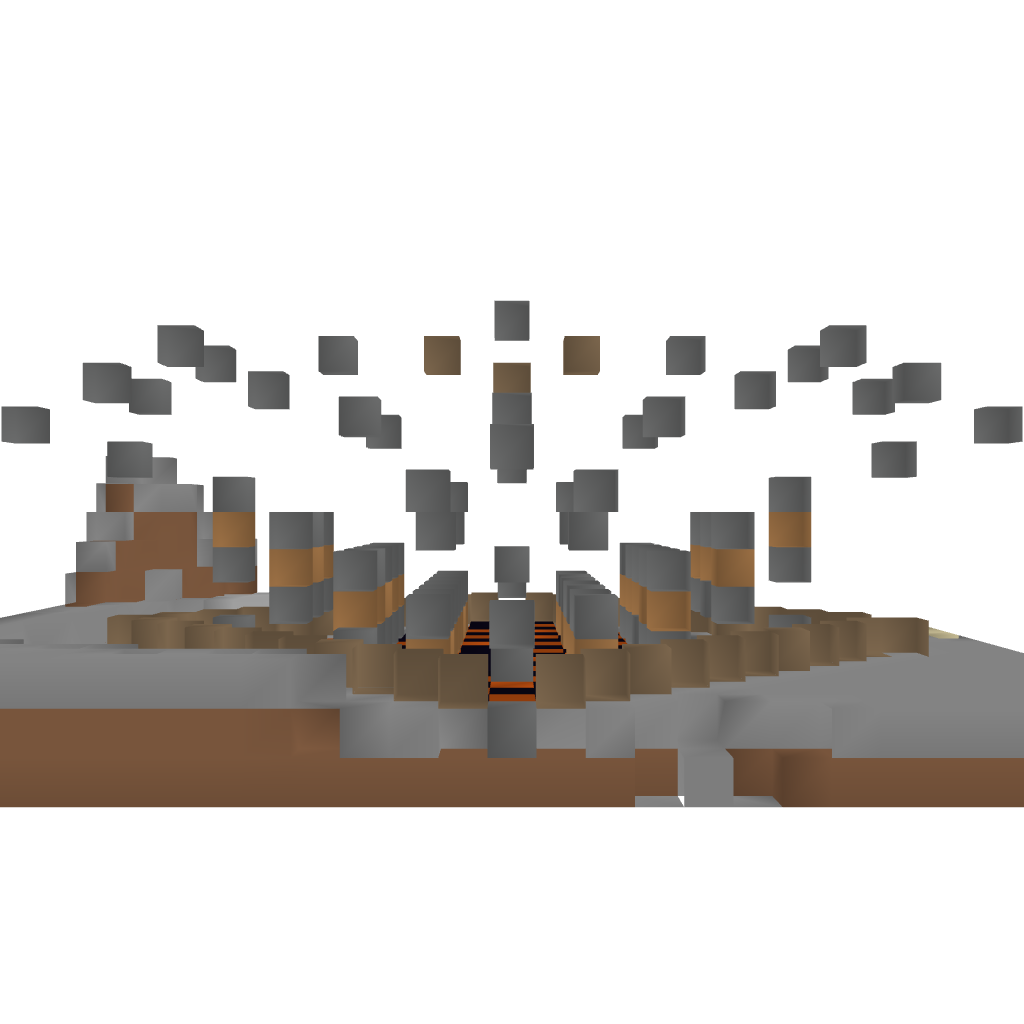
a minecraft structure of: Symmetry Parkour